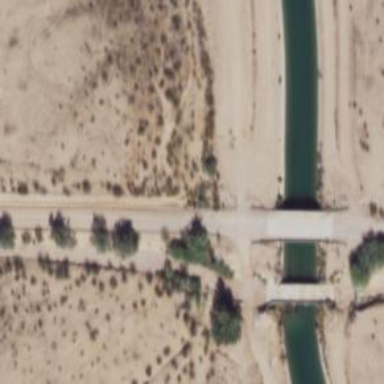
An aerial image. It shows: Aqueduct bridge over track.